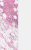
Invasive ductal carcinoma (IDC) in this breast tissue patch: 0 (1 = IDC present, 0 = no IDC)